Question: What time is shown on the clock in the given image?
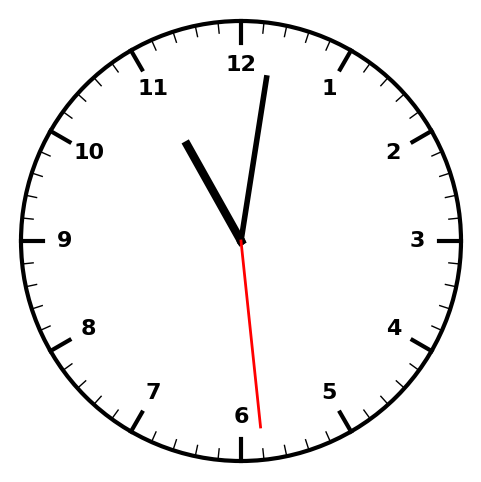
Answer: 11:01:29